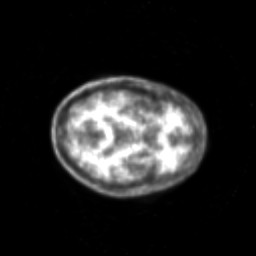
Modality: PET
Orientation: axial
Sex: female
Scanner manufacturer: siemens